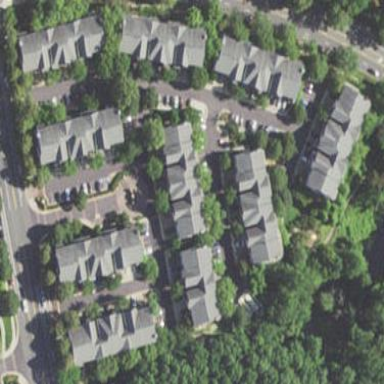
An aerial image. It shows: Residential area with apartments.